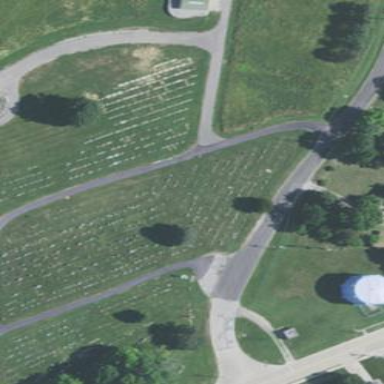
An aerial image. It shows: Cemetery.